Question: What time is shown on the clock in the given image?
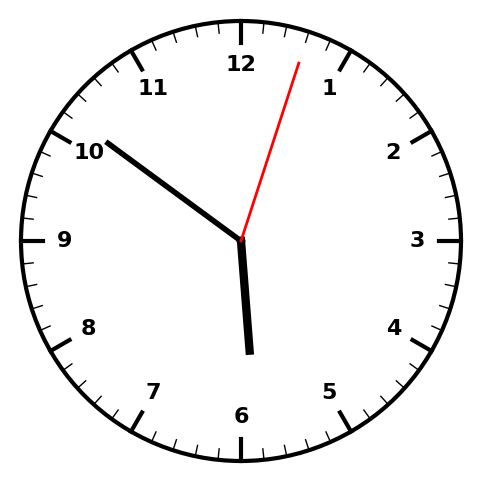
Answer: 05:51:03